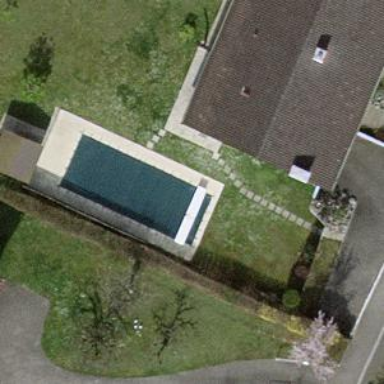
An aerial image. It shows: Swimming pool located in leisure land.